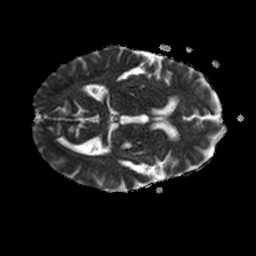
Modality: ADC
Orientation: axial
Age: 76
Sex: female
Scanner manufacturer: philips
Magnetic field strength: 1.5 T
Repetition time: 3.398 s
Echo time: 0.06922 s